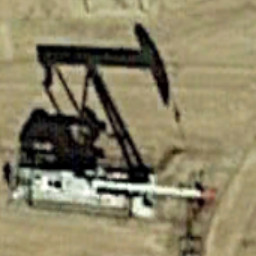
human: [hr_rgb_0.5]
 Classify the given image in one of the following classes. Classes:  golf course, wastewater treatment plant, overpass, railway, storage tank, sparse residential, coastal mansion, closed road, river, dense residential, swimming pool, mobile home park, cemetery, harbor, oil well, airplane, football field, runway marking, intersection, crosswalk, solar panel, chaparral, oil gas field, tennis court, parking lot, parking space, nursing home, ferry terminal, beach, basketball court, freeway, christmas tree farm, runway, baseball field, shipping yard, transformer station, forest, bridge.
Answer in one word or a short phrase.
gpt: oil well